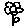
Label: flower